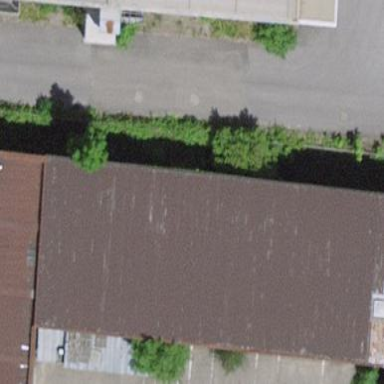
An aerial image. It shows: Industrial building.